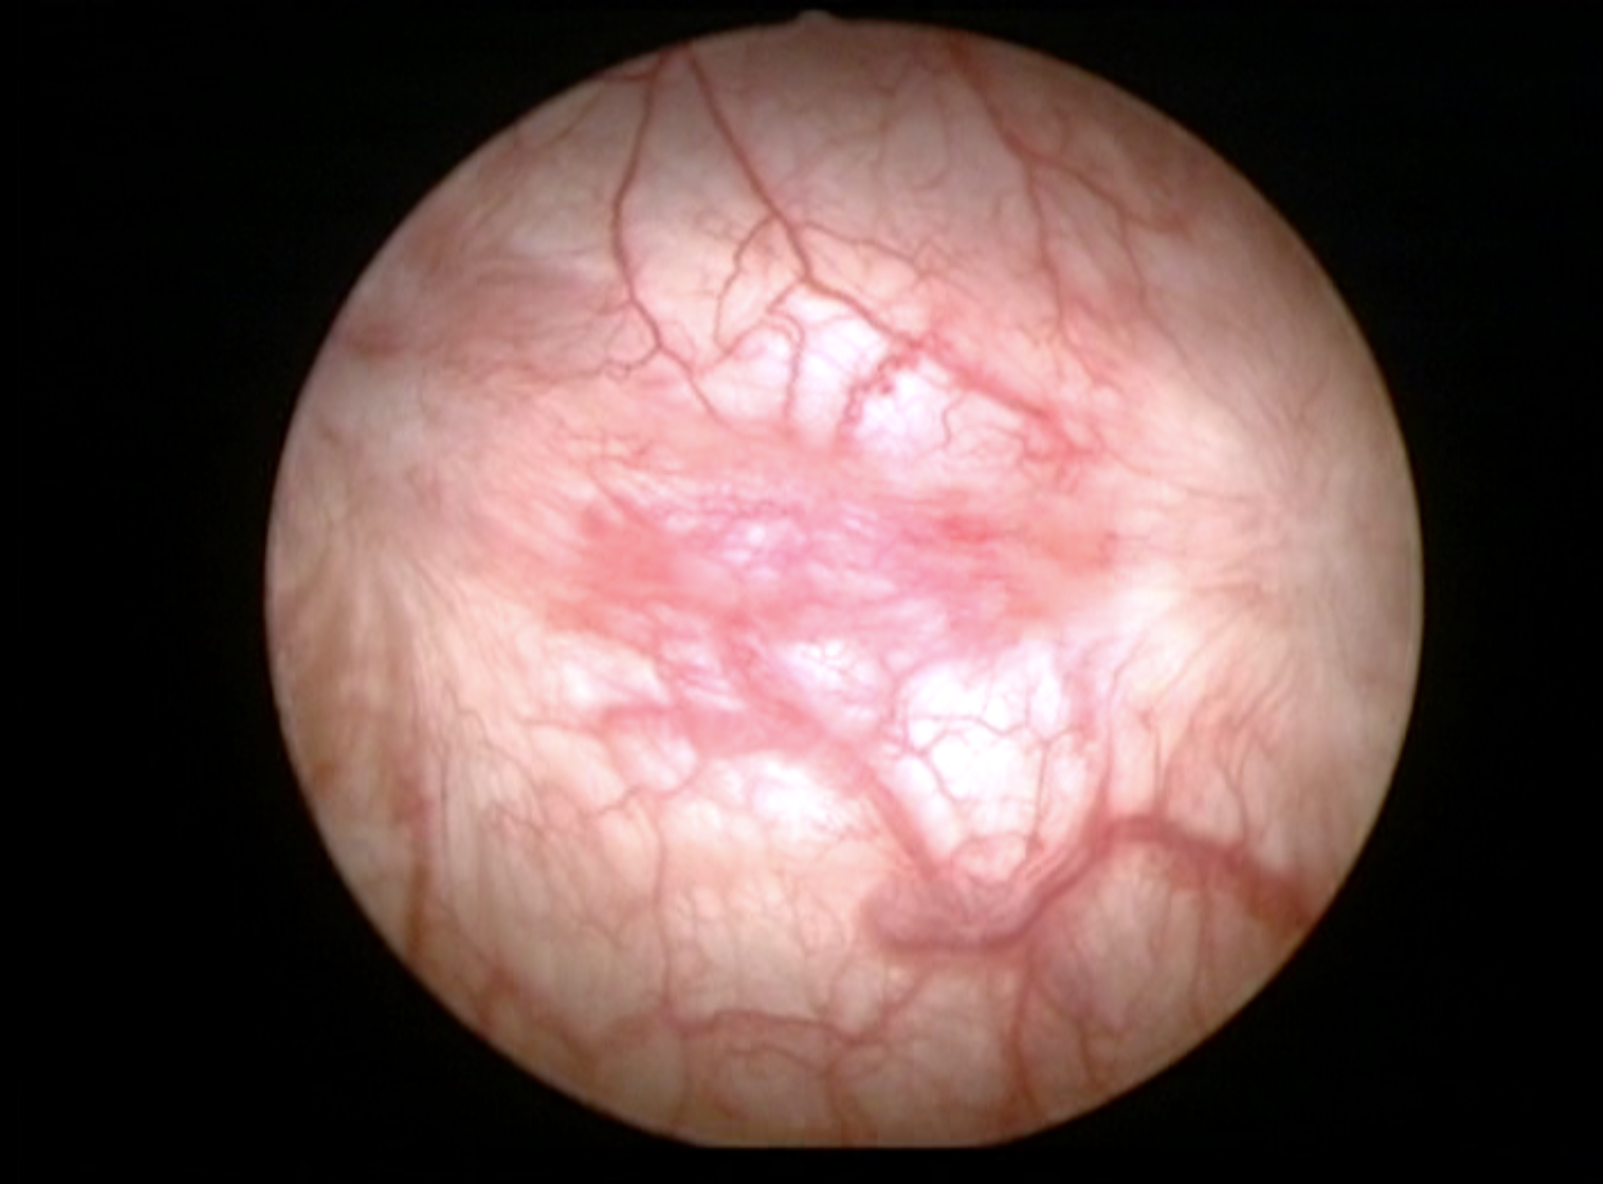
Modality: WLC
Class: Malignant
Subclass: LowGradePapillary
Lesion: L1
Stage: Ta
Morphology: Non-papillary
Bladder cancer association: Yes